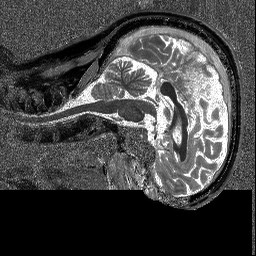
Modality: T1map
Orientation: sagittal
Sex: male